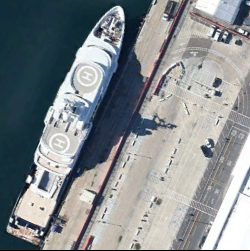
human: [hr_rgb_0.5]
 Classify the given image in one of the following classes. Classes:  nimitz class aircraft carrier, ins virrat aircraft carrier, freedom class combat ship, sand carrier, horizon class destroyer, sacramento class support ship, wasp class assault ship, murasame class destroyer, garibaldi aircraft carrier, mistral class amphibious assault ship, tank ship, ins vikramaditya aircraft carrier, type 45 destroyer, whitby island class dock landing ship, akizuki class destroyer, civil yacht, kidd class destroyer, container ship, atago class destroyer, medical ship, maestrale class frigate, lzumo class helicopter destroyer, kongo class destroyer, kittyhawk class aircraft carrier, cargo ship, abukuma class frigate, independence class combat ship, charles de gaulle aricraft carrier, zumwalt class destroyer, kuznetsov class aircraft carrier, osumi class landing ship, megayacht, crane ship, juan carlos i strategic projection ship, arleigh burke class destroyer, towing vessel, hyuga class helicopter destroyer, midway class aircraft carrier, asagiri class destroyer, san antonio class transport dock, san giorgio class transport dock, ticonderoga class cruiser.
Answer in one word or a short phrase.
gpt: Megayacht